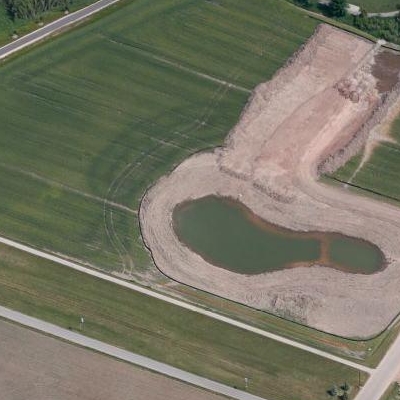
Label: aGrass